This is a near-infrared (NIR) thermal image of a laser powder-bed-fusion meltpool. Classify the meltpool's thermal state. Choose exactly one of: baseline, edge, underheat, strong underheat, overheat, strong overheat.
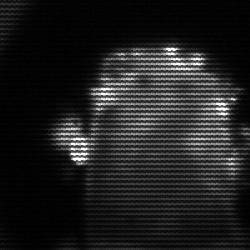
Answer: baseline